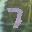
Label: 7